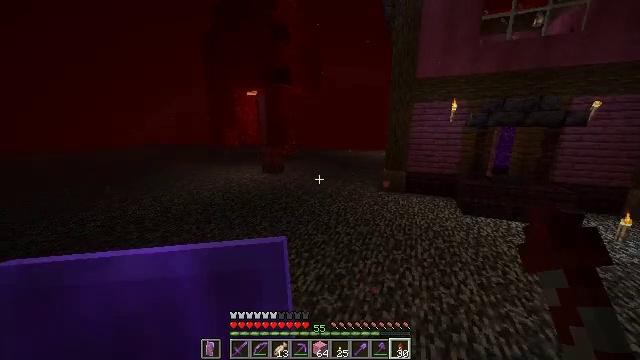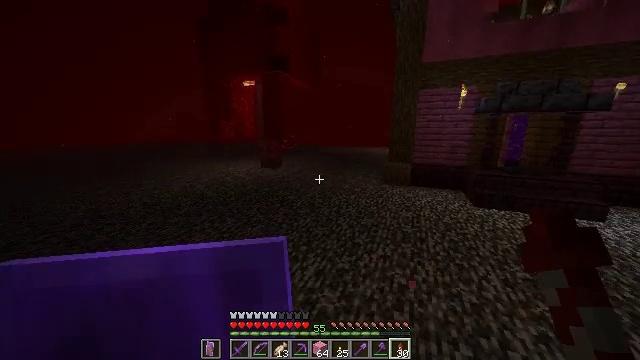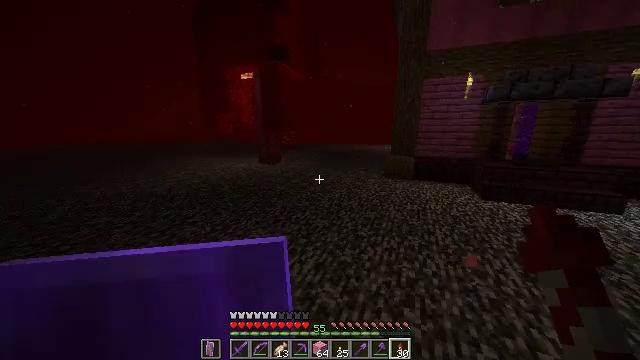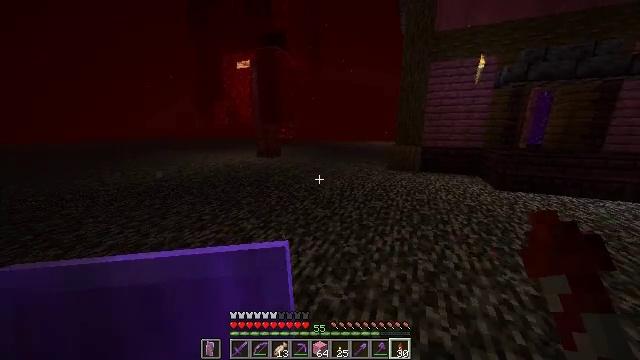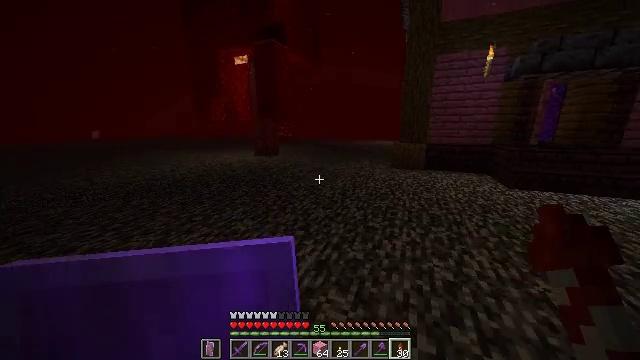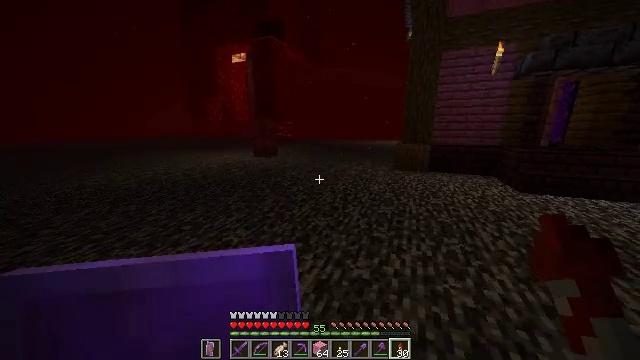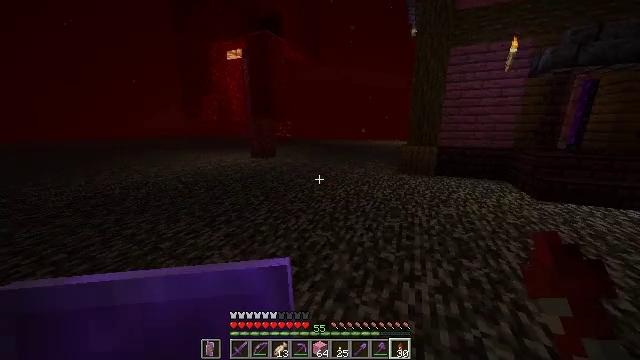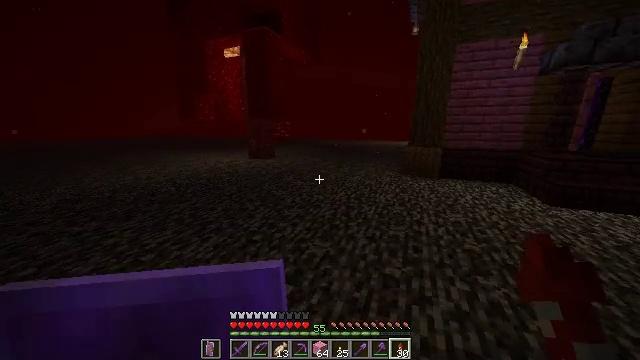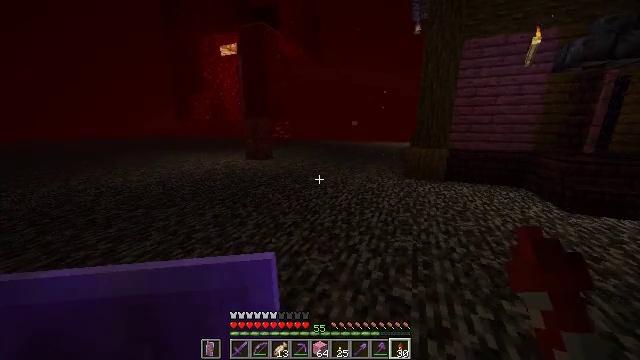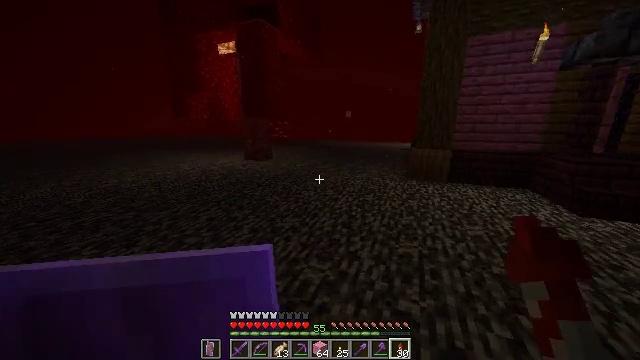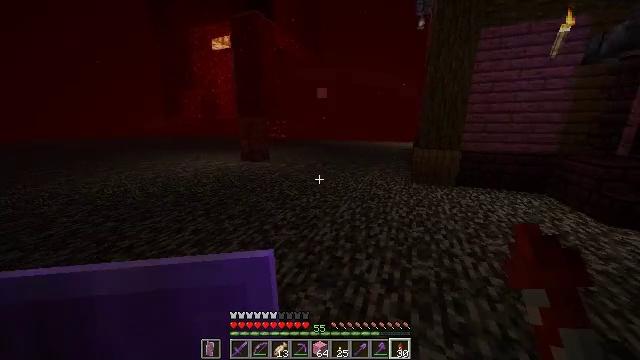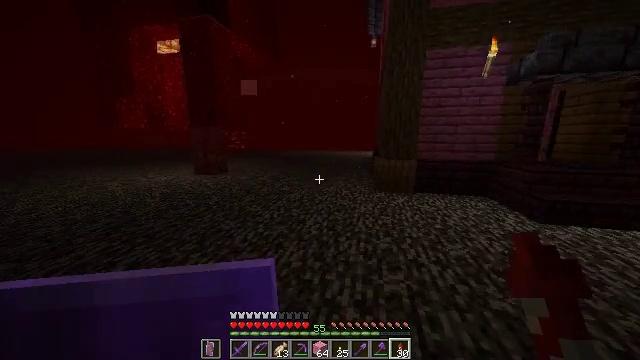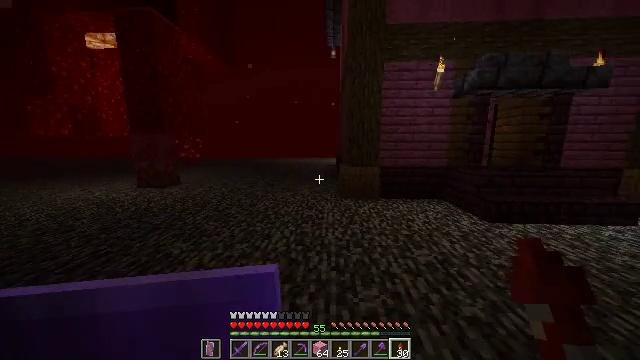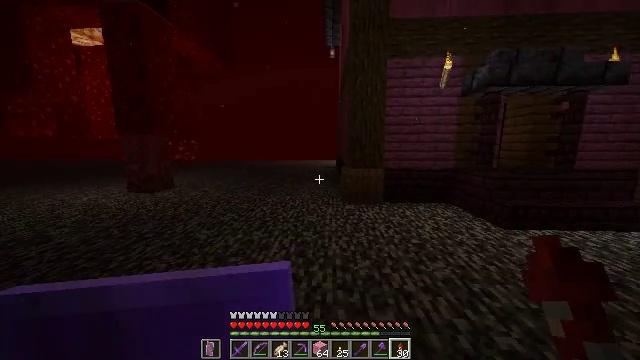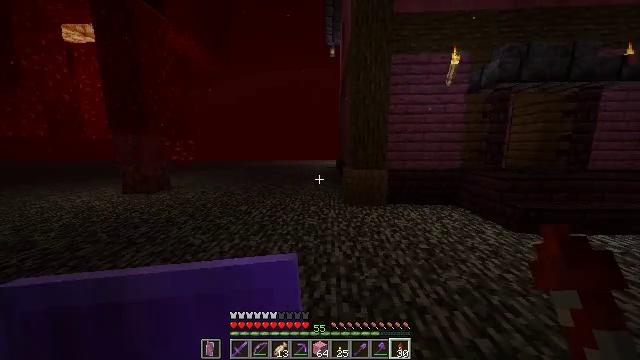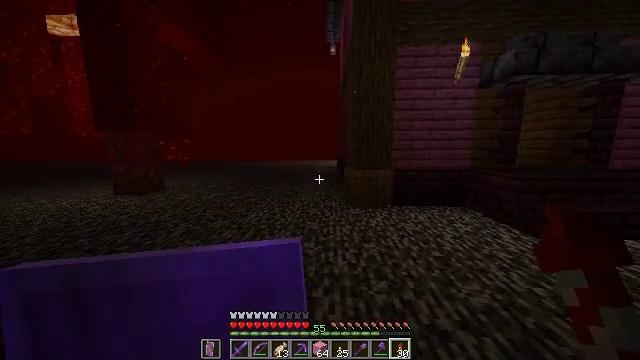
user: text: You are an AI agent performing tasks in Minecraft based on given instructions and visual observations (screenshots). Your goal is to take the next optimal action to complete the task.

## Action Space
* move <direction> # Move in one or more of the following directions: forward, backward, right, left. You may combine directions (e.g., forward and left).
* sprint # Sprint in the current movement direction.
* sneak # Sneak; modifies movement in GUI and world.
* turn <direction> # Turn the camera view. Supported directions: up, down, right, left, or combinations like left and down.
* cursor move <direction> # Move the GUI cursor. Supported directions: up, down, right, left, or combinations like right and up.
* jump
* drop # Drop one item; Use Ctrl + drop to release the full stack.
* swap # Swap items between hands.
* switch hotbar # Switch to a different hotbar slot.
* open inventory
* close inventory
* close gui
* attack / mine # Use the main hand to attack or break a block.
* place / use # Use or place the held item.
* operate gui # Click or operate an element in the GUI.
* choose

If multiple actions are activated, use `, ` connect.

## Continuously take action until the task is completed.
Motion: motion action
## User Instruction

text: craft item pink carpet
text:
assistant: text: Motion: move forward, sprint
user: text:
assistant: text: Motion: move forward, sprint
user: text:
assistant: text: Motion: move forward, sprint
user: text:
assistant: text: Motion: move forward, sprint
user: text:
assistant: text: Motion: move forward, sprint
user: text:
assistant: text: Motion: move forward, sprint
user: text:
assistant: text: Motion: move forward, sprint
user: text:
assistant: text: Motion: move forward, sprint
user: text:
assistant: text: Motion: move forward, sprint
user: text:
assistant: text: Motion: move forward, sprint
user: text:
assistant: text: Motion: move forward, sprint, turn right and up
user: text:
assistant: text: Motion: move forward, sprint, turn right and up
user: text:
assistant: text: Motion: move forward, sprint
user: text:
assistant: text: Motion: move forward, sprint
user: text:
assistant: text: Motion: move forward, sprint
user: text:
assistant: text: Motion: move forward, sprint
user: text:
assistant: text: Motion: move forward, sprint
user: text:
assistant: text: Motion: move forward, sprint
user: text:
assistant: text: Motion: move forward, sprint
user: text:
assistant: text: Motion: move forward, sprint
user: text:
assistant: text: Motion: move forward, sprint
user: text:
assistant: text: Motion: move forward, sprint
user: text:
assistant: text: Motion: move forward, sprint
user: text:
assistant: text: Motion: move forward, sprint
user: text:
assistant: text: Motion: move forward, sprint
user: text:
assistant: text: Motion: move forward, sprint
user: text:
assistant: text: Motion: move forward, sprint
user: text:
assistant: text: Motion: move forward, sprint
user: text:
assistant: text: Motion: move forward, sprint
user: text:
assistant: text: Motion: move forward, sprint